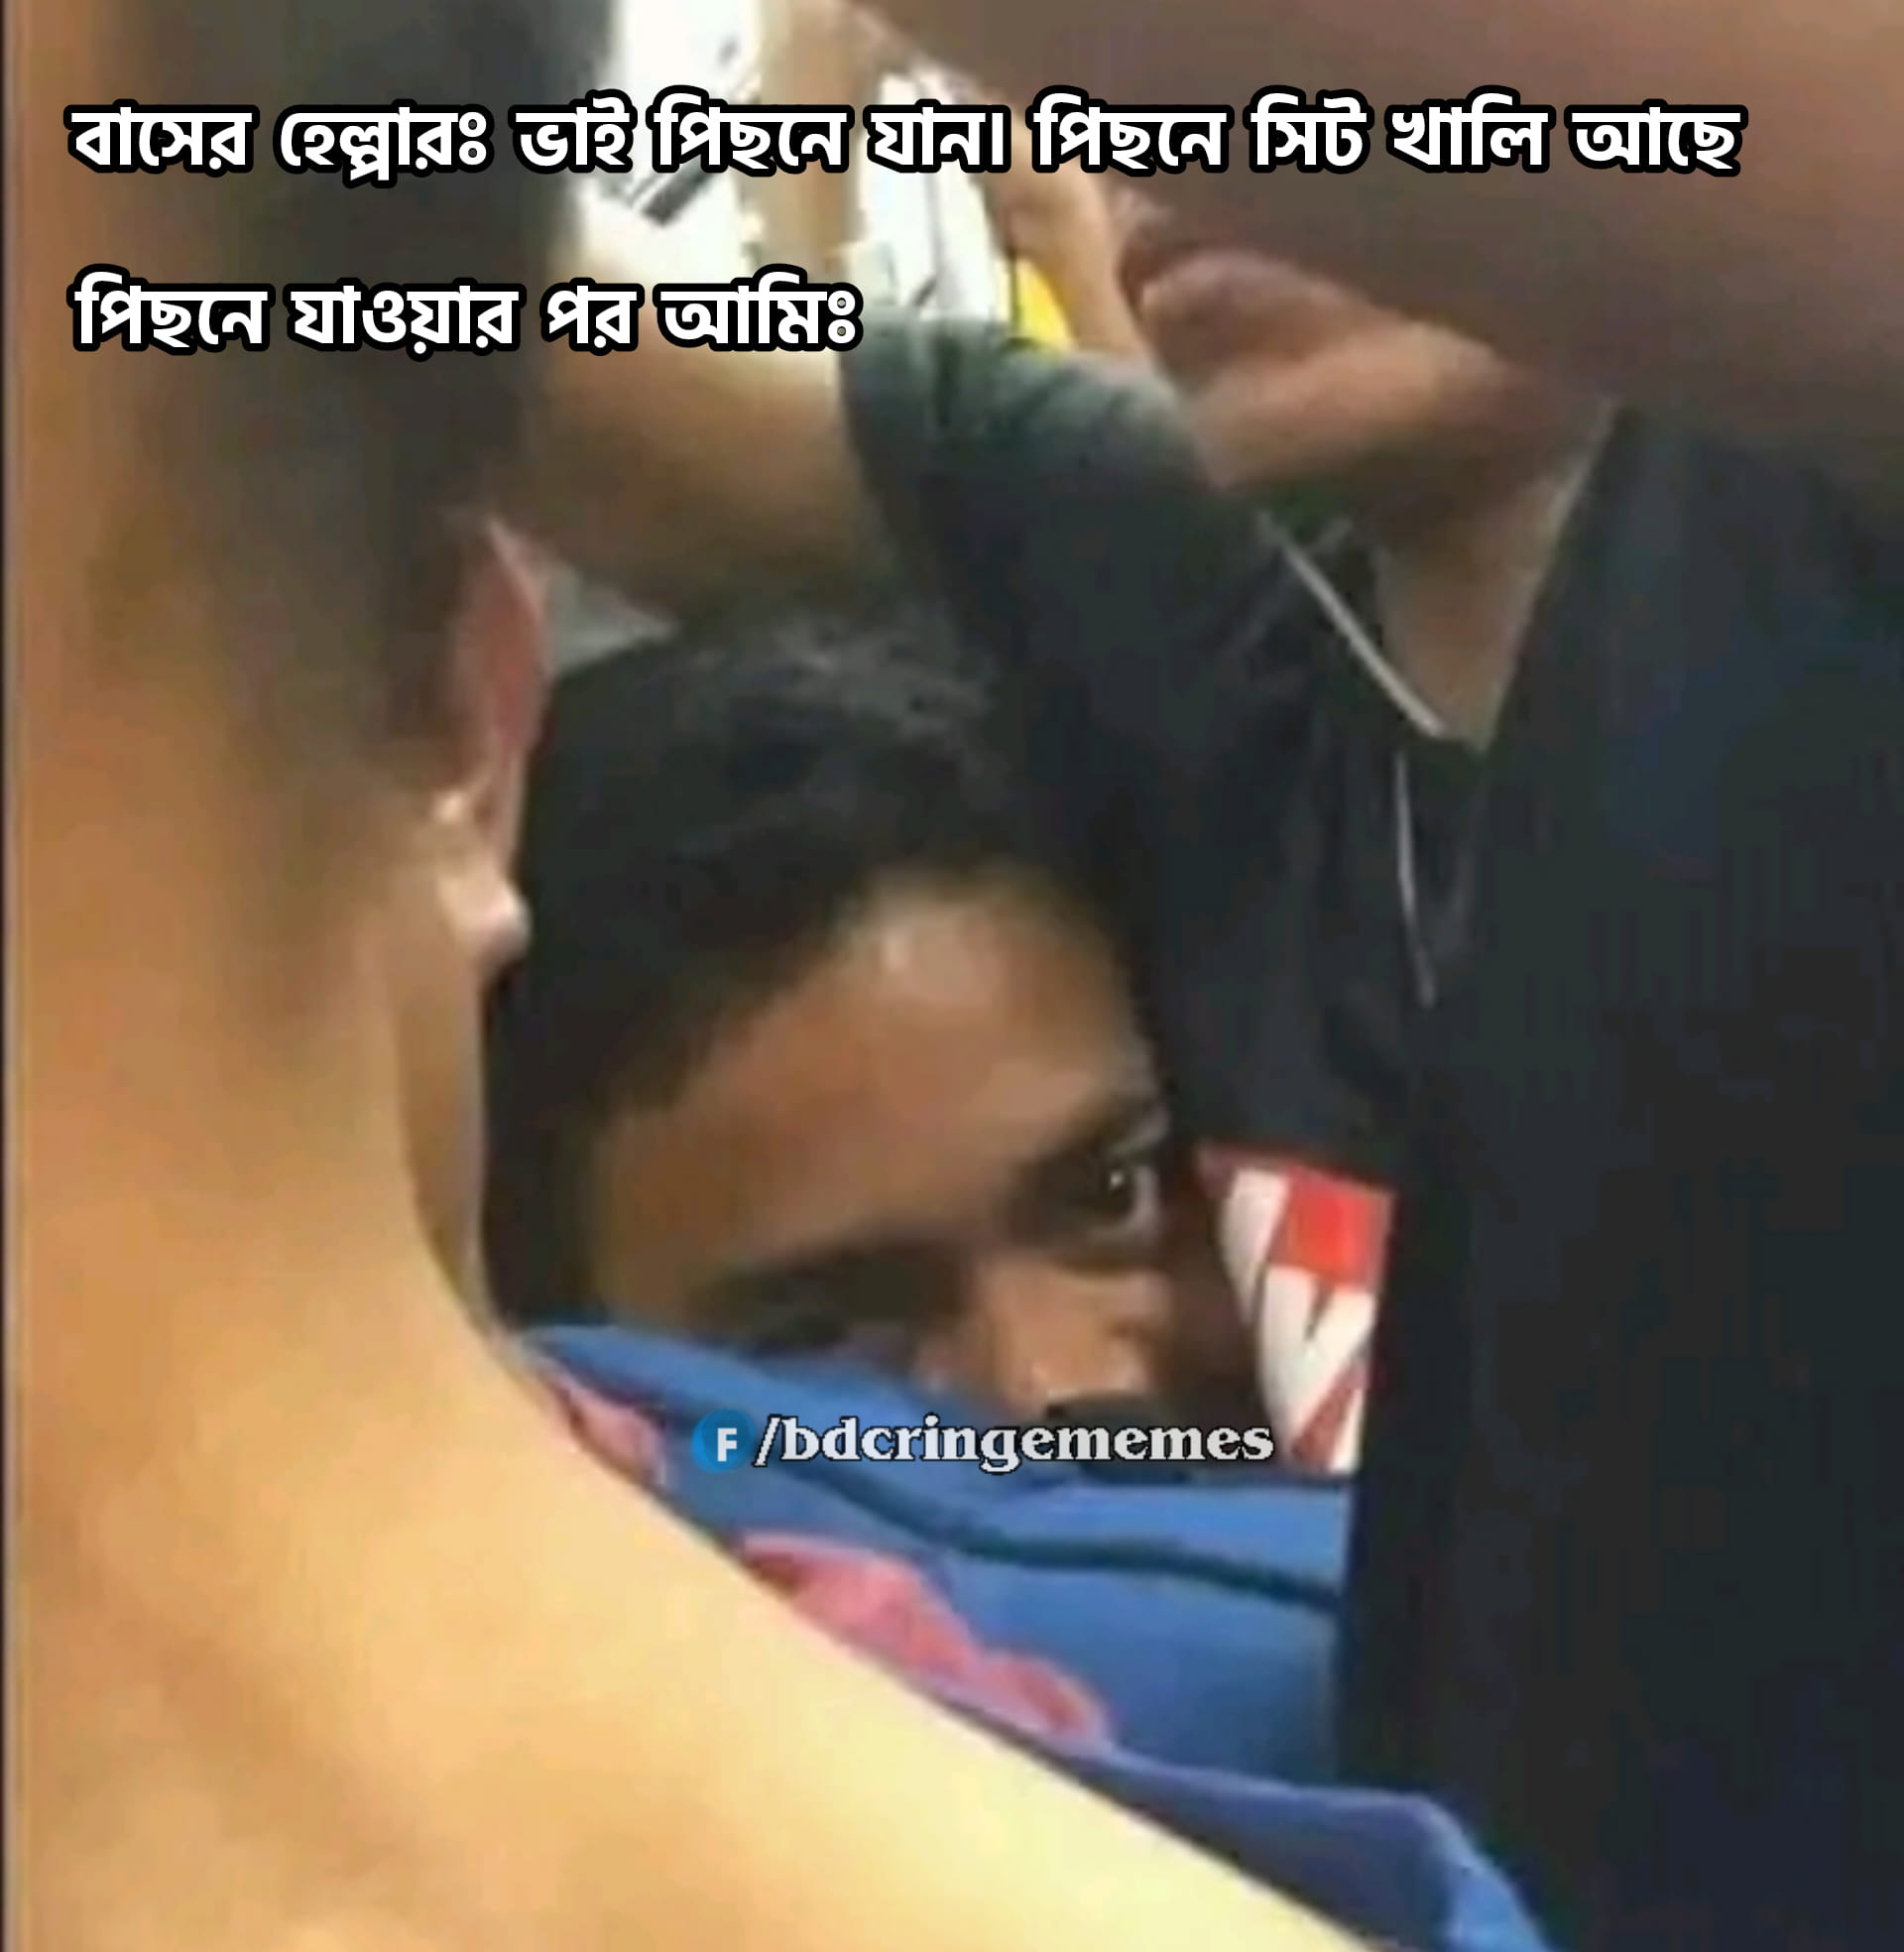
Text: বাসের হেল্পার: ভাই পিছনে যান। পিছনে সিট খালি আছে পিছনে যাওয়ার পর আমি:
Label: Non Hate